Question: In Gnuplot, is it possible to plot something like this? Bars, which start at a point from one column, and end at a point from another column?

Given this sample data, for example:
'''
set datafile separator "/"
$Z <<EOD
2017-08-11 07:00/12/32/65
2017-08-12 06:52/13/36/62
2017-08-13 08:08/11/31/63
2017-08-13 23:04/12/39/56
2017-08-14 07:28/12/31/58
2017-08-15 06:59/10/36/65
2017-08-15 23:55/12/33/56
2017-08-16 08:33/12/37/63
2017-08-16 23:13/14/39/70
2017-08-17 07:47/11/31/58
EOD
'''
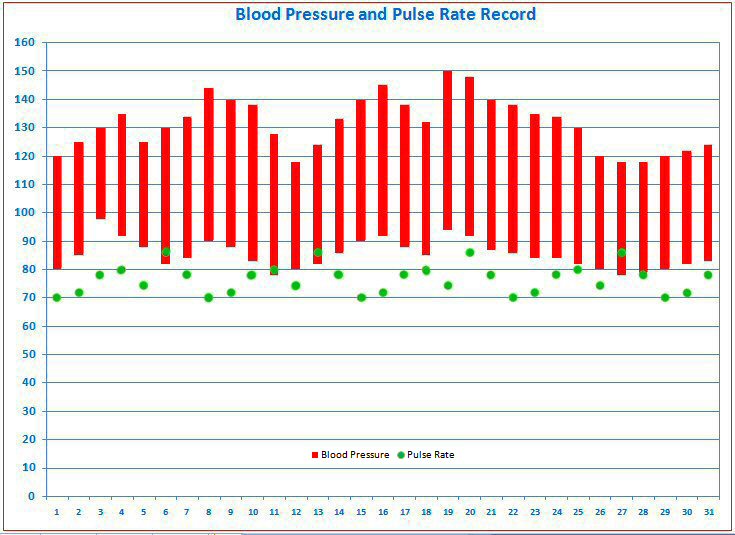
Answer: Several ways, depending on exactly what you mean by "bars"
'''
set xdata time
set timefmt "%Y-%m-%d %H:%M"
set yrange [0:100]
# Thick lines as "bars"
plot $Z using 1:3:(0):($4-$3) with vectors nohead lw 6
# boxes of width 2 hour ( +/- 3600 seconds)
set style fill solid 0.5 border lc "black"
plot $Z using 1:3:(timecolumn(1)-3600.):(timecolumn(1) + 3600.):3:4 with boxxy
'''
<URL>
<URL>